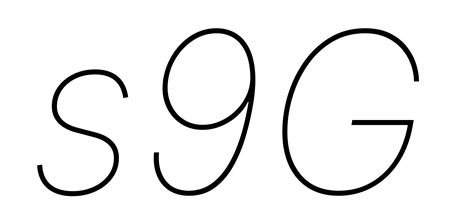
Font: Inter-Italic_Thin_Italic